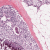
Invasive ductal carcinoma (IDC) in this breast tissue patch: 0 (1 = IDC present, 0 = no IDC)